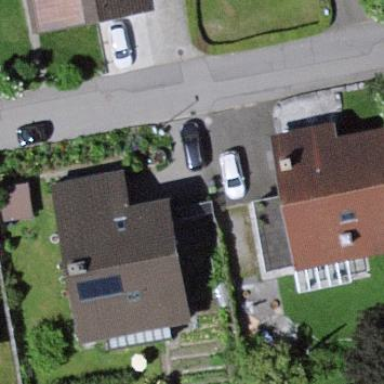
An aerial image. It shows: Simple house.